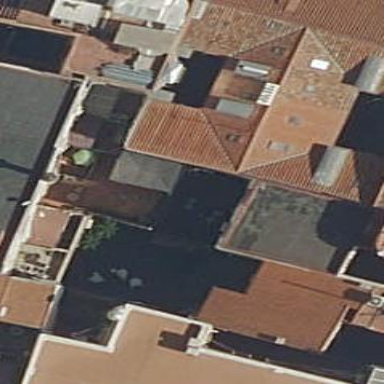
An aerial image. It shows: Part of building.